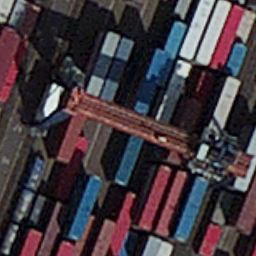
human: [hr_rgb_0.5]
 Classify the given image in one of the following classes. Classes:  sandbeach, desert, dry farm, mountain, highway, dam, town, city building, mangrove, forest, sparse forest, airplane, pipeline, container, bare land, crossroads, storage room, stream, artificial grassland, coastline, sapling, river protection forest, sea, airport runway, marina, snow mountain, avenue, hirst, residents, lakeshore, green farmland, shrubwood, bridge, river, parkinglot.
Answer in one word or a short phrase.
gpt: container